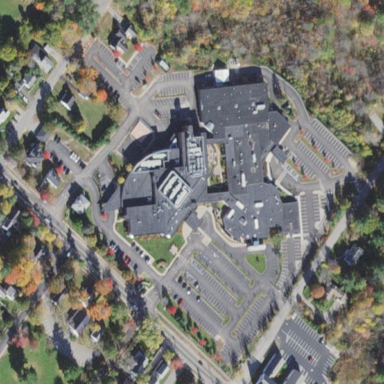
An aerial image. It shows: Healthcare facility identified as hospital.